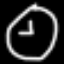
Label: clock